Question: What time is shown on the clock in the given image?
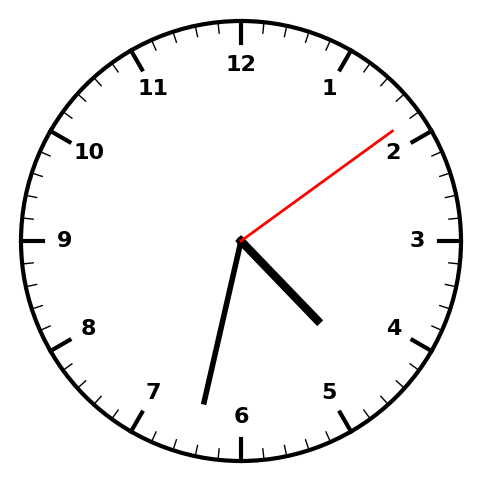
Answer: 04:32:09